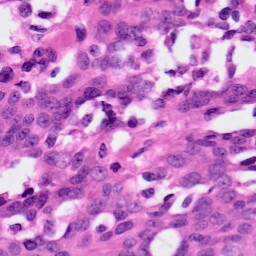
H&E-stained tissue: Ovarian